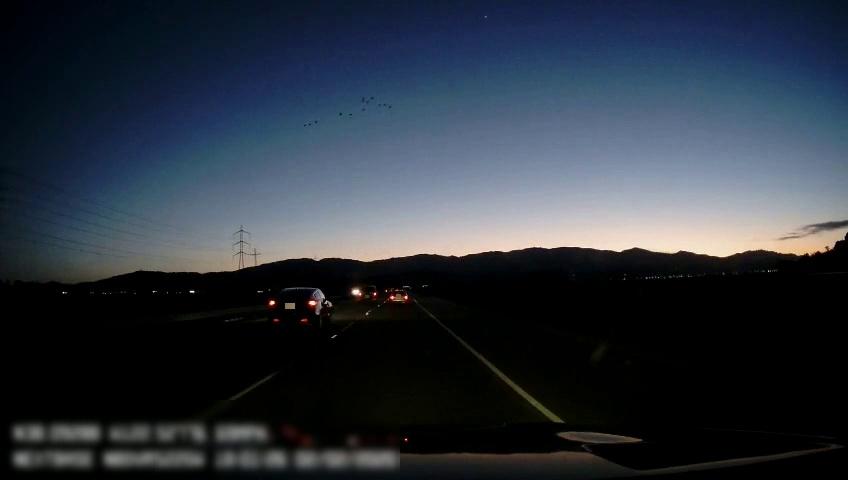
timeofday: Dusk/Dawn/Twilight
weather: Sunny
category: Drivable Space
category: Vehicles | Car
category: Vehicles | Car
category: Vehicles | Car
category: Lanes | Current Lane
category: Lanes | Alternate Lane